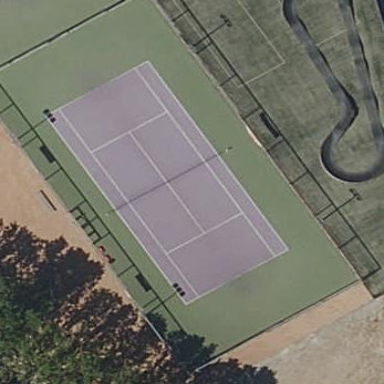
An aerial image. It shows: Tennis court on pitch designated for leisure land.